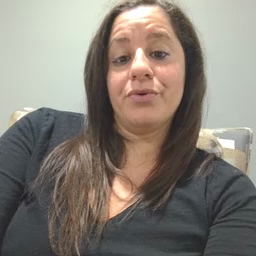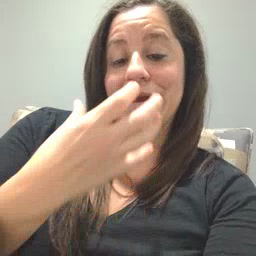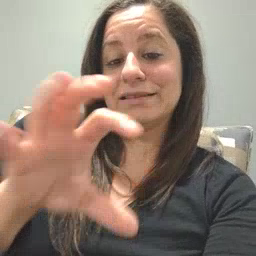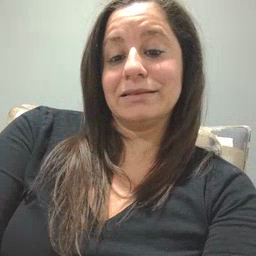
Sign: hot